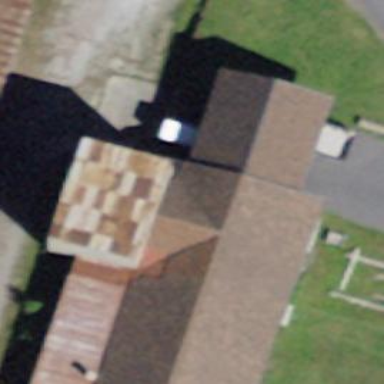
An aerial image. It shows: Building.